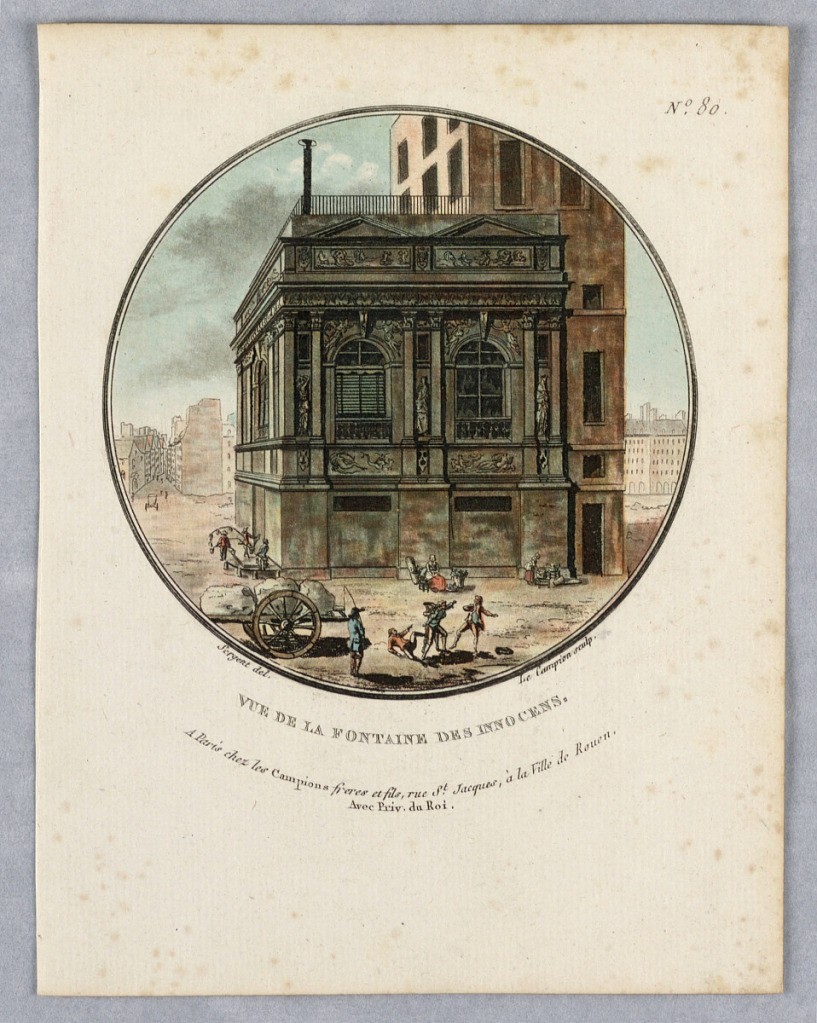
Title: Fontaine des Innocens, Plate 80 from "Vues Pittoresques des Principaux Édifices de Paris"
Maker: Les Campion Frères, Paris, France
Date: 1792
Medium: Engraving and brush and watercolors on paper
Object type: Print
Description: View of the Fountain of Innocents, from the street. Closed walls at the street level, before restoration; Carts and figures. Title, artists' and publisher's names below.